Question: I'm trying to understand difference in behavior of 2 lines of code those commented as "Case 1" and "Case 2".
Here's the code:
'''
'Handler-----------------------------------------------------------------
Private Async Sub Button_Click(sender As Object, e As RoutedEventArgs)
Await Worker()
End Sub
'Worker------------------------------------------------------------------
Async Function Worker() As Task
Debug.WriteLine("I am worker just started. Thread is: " & System.Threading.Thread.CurrentThread.ManagedThreadId)
'Dim tsk = Task.Run(AddressOf AsyncWork) 'Case 1
Dim tsk = AsyncWork() 'Case 2
Dim b
For j = 0 To 1000
For i = 0 To 1000
If i = 500 And j = 500 Then Debug.WriteLine("I am worker inside my circle. Thread is: " & System.Threading.Thread.CurrentThread.ManagedThreadId)
b = i * j
Next
Next
Await tsk.ConfigureAwait(False)
Debug.WriteLine("I am worker after work. Thread is: " & System.Threading.Thread.CurrentThread.ManagedThreadId)
End Function
'Work------------------------------------------------------------------
Async Function AsyncWork() As Task(Of String)
Await Task.Delay(1)
Debug.WriteLine("I am work. Thread is: " & System.Threading.Thread.CurrentThread.ManagedThreadId)
Dim a
For j = 0 To 1000
For i = 0 To 1000
a = i * j
Next
Next
Return a.ToString
End Function
'''
In the "Case 1" 'Dim tsk = Task.Run(AddressOf AsyncWork)'
'AsyncWork' method is started on separate thread as expected.
I can't get in mind why in the "Case 2", when I type 'Dim tsk = AsyncWork()', 'AsyncWork' method starts executing on the same thread? What is the difference of these two lines of code?

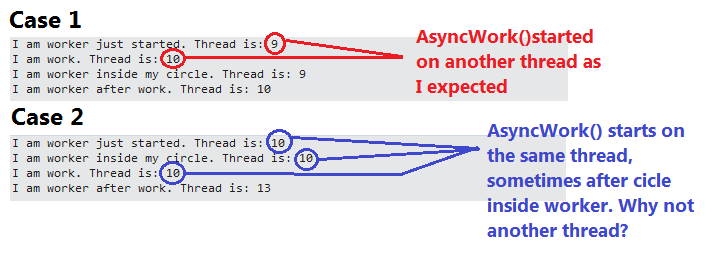
Answer: In Case 2, you're just calling the function, as you traditionally would. Of course it will run on the same thread - you haven't asked for any different behavior.
'Task.Run()' is what actually starts up a new task, which is most likely to take place on a different thread.